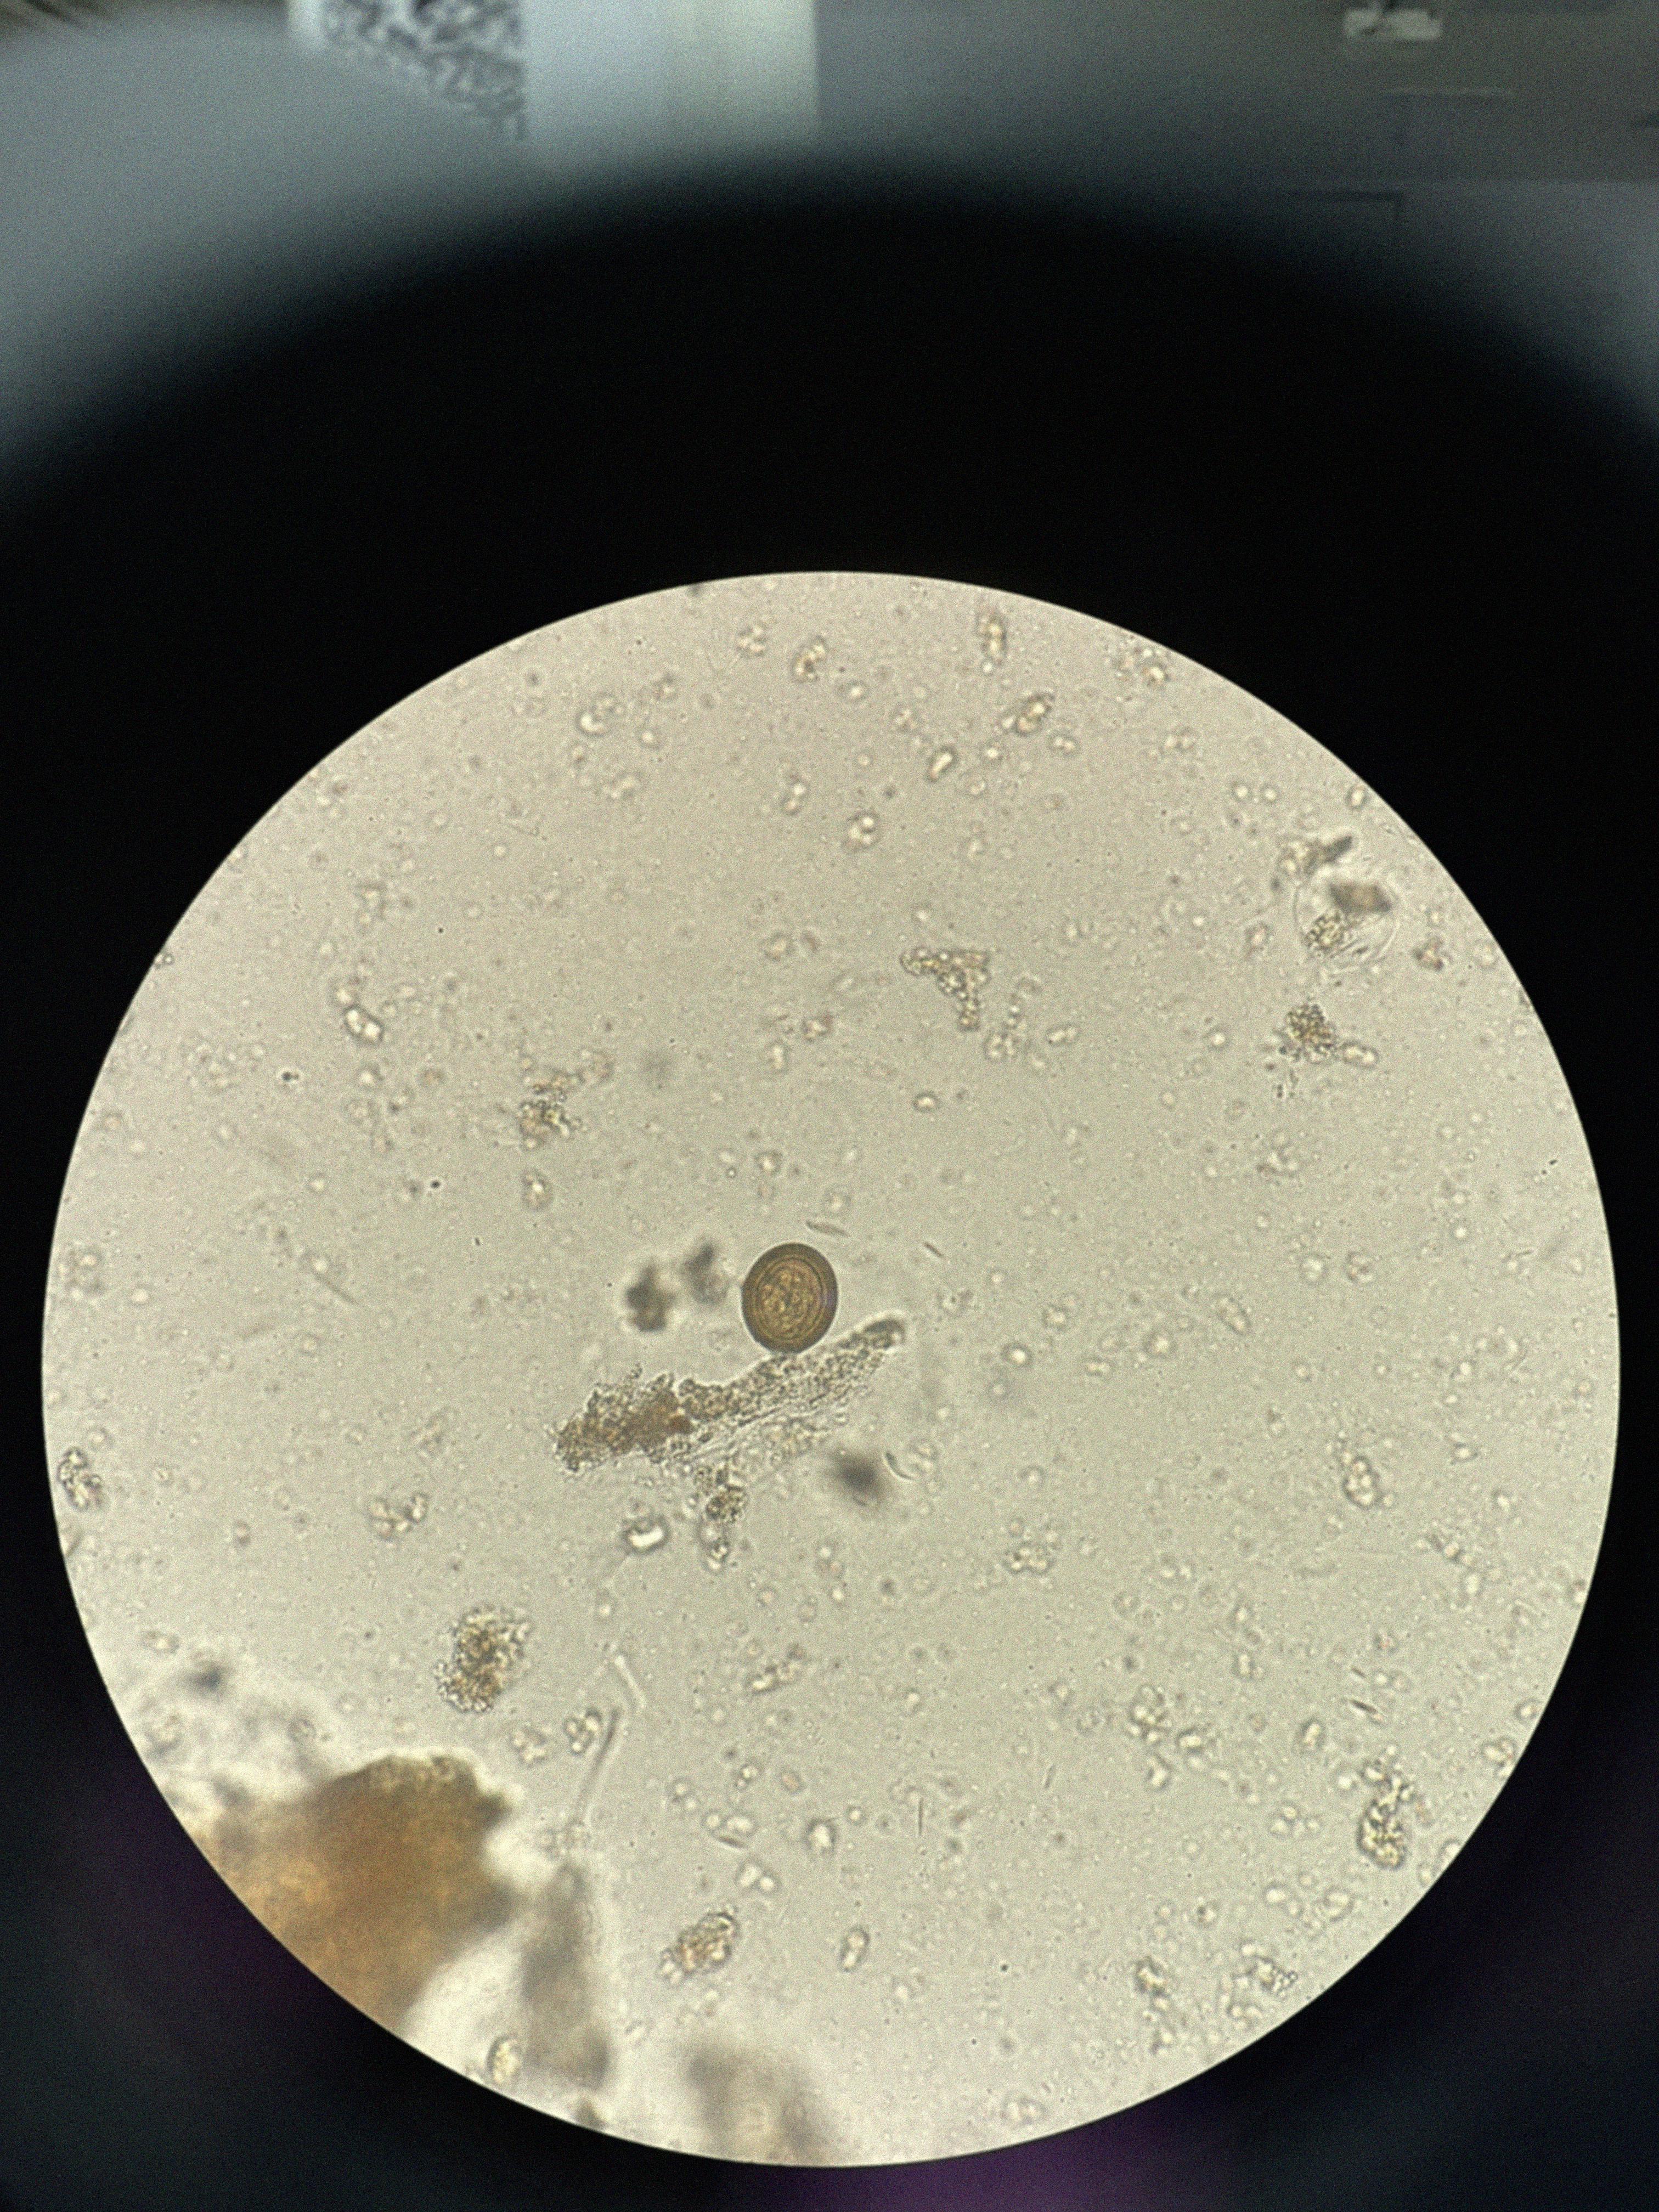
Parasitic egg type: Taenia spp. egg